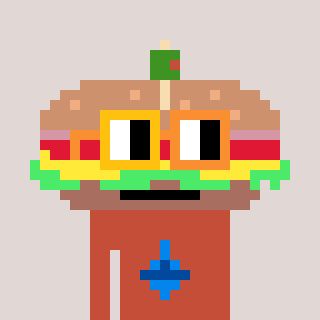
a pixel art character with square yellow and orange glasses, a sandwich-shaped head and a rust-colored body on a warm background